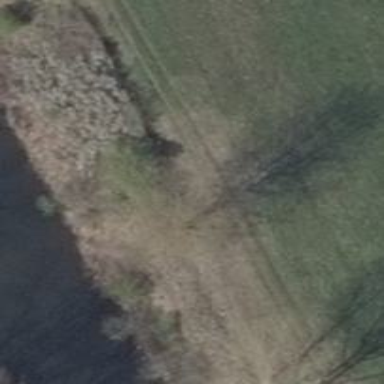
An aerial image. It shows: Row of trees in natural setting.